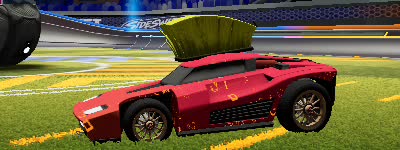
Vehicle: breakout